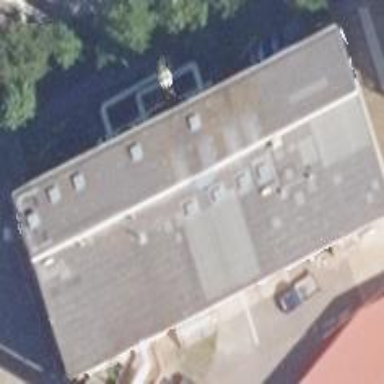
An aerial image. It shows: Industrial building.